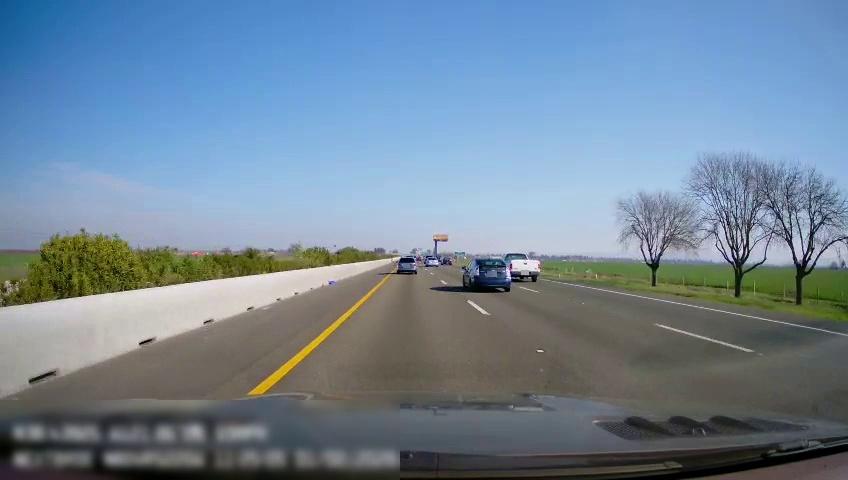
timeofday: Day
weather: Sunny
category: Drivable Space
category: Vehicles | Car
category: Vehicles | Truck
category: Vehicles | Car
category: Vehicles | Car
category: Lanes | Current Lane
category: Lanes | Current Lane
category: Lanes | Alternate Lane
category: Lanes | Alternate Lane
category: Traffic | Signs